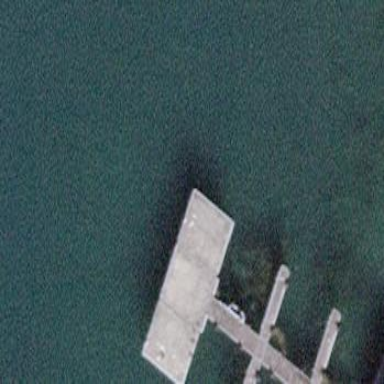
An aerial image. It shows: Man-made pier.